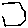
Label: hexagon